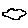
Label: cloud